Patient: sex M, age 76
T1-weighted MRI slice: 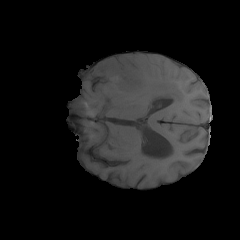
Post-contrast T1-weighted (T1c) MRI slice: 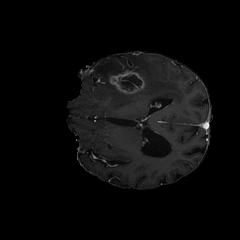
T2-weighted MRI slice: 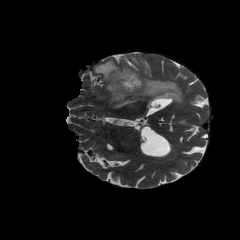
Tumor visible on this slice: yes
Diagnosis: Glioblastoma, IDH-wildtype
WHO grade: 4